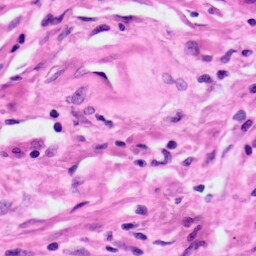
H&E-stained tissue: Lung